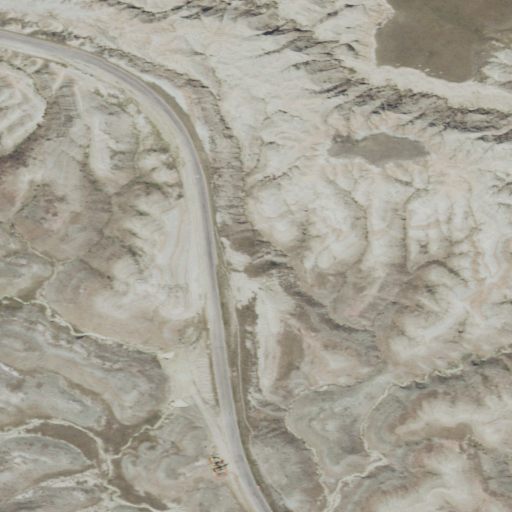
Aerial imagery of gap in South Dakota named Big Foot Pass containing barren land, high intensity development, medium intensity development, and grassland